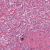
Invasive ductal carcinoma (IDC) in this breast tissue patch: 1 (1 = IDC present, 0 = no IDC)